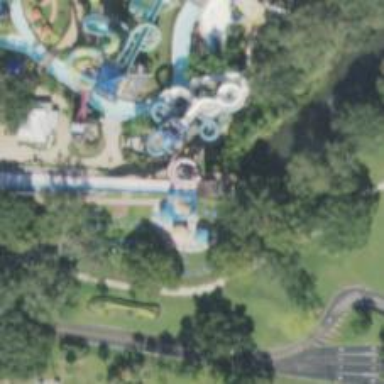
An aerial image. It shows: Water slide attraction.